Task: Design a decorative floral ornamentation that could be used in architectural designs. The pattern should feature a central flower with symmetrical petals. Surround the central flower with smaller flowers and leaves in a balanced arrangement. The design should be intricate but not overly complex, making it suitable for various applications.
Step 1443:
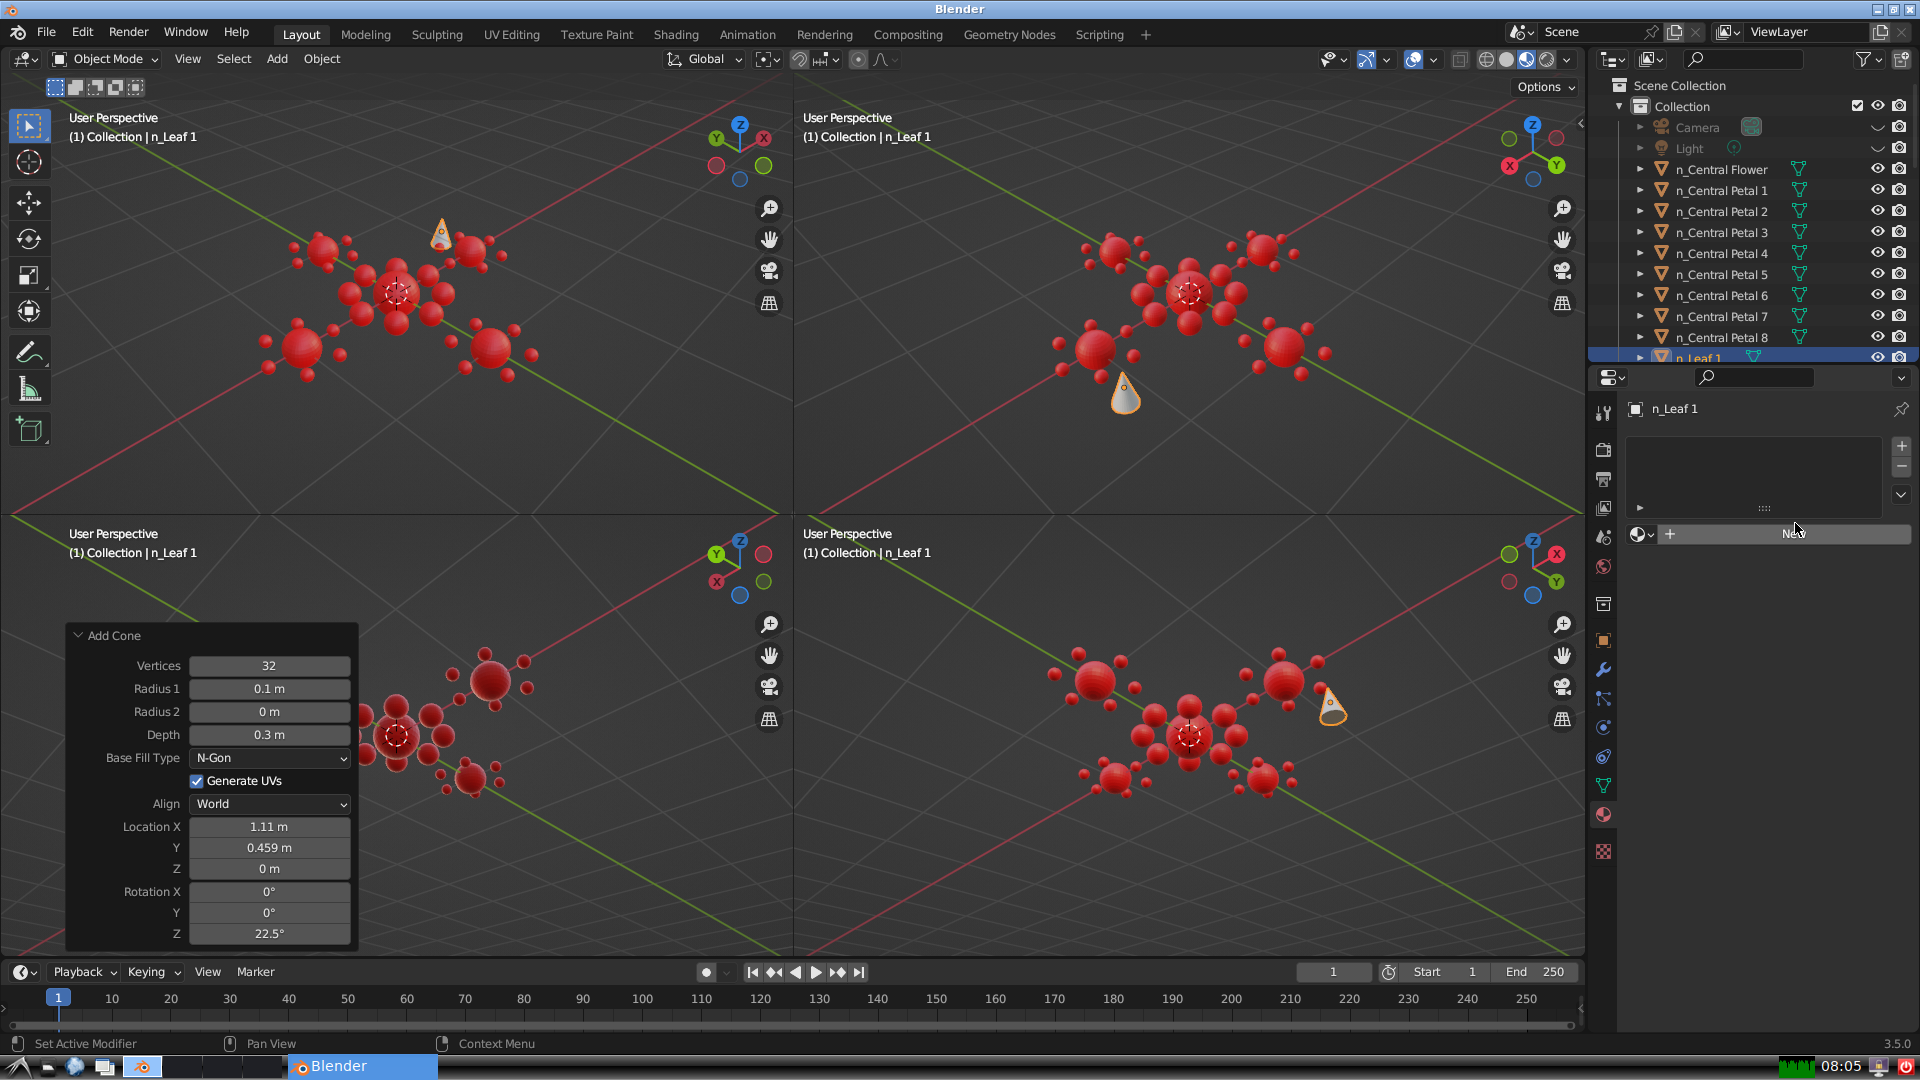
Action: click: no